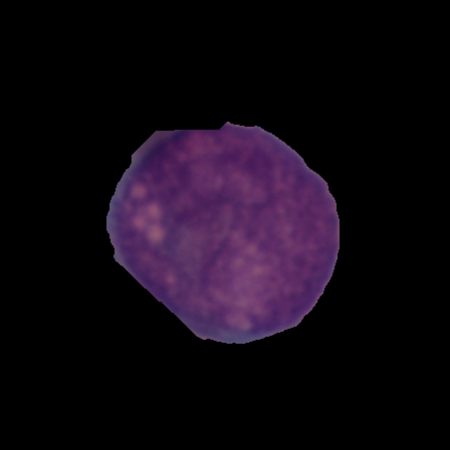
Label: cancer